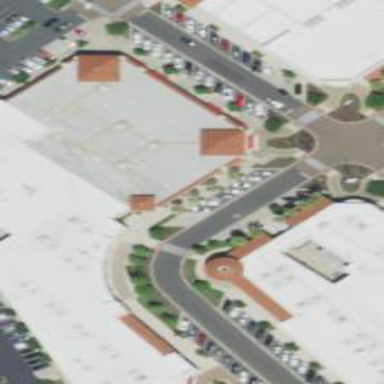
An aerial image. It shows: Retail building.